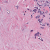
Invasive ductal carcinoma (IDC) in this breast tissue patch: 1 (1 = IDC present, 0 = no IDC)